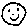
Label: smiley face